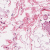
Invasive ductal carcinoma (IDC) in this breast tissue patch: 0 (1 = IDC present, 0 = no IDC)